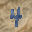
Label: 4